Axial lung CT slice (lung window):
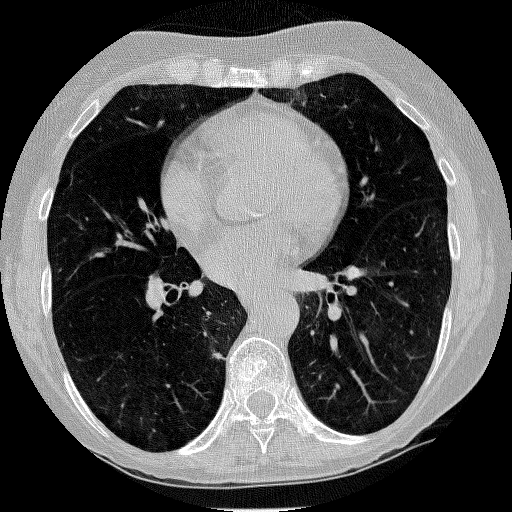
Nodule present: no